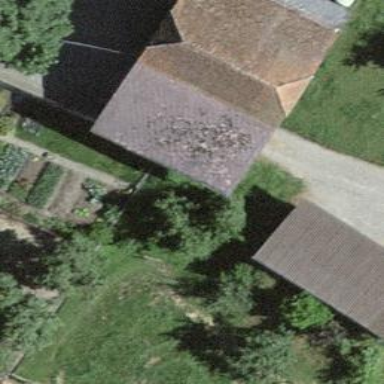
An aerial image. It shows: Rural barn.